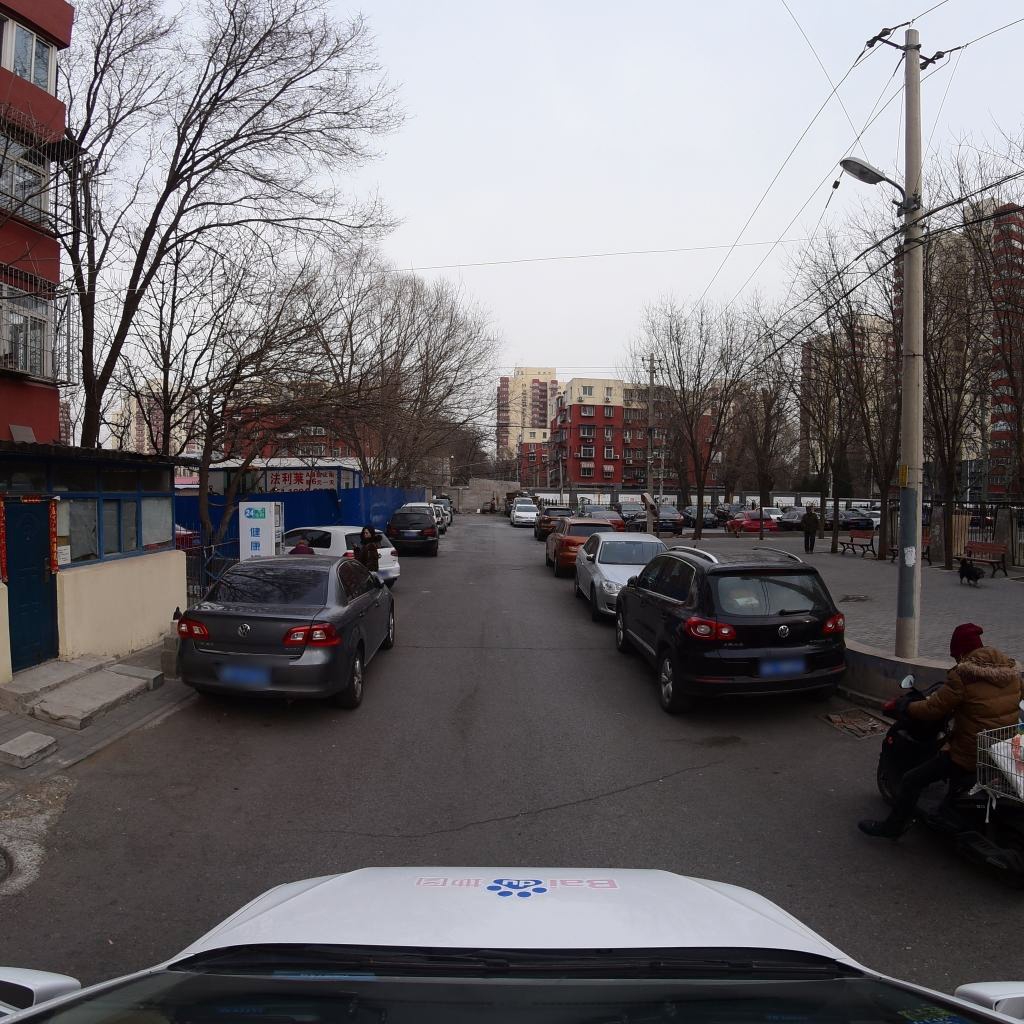
Region: Fengtai
Road damage annotations: transverse crack, transverse crack